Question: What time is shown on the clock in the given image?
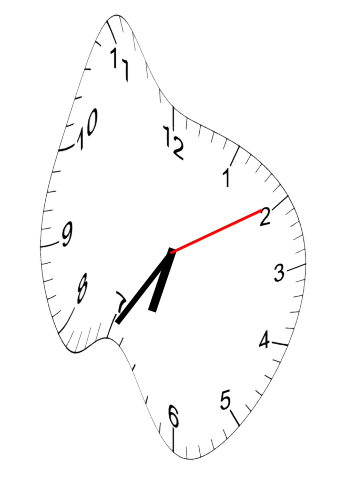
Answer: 06:35:10